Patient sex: M
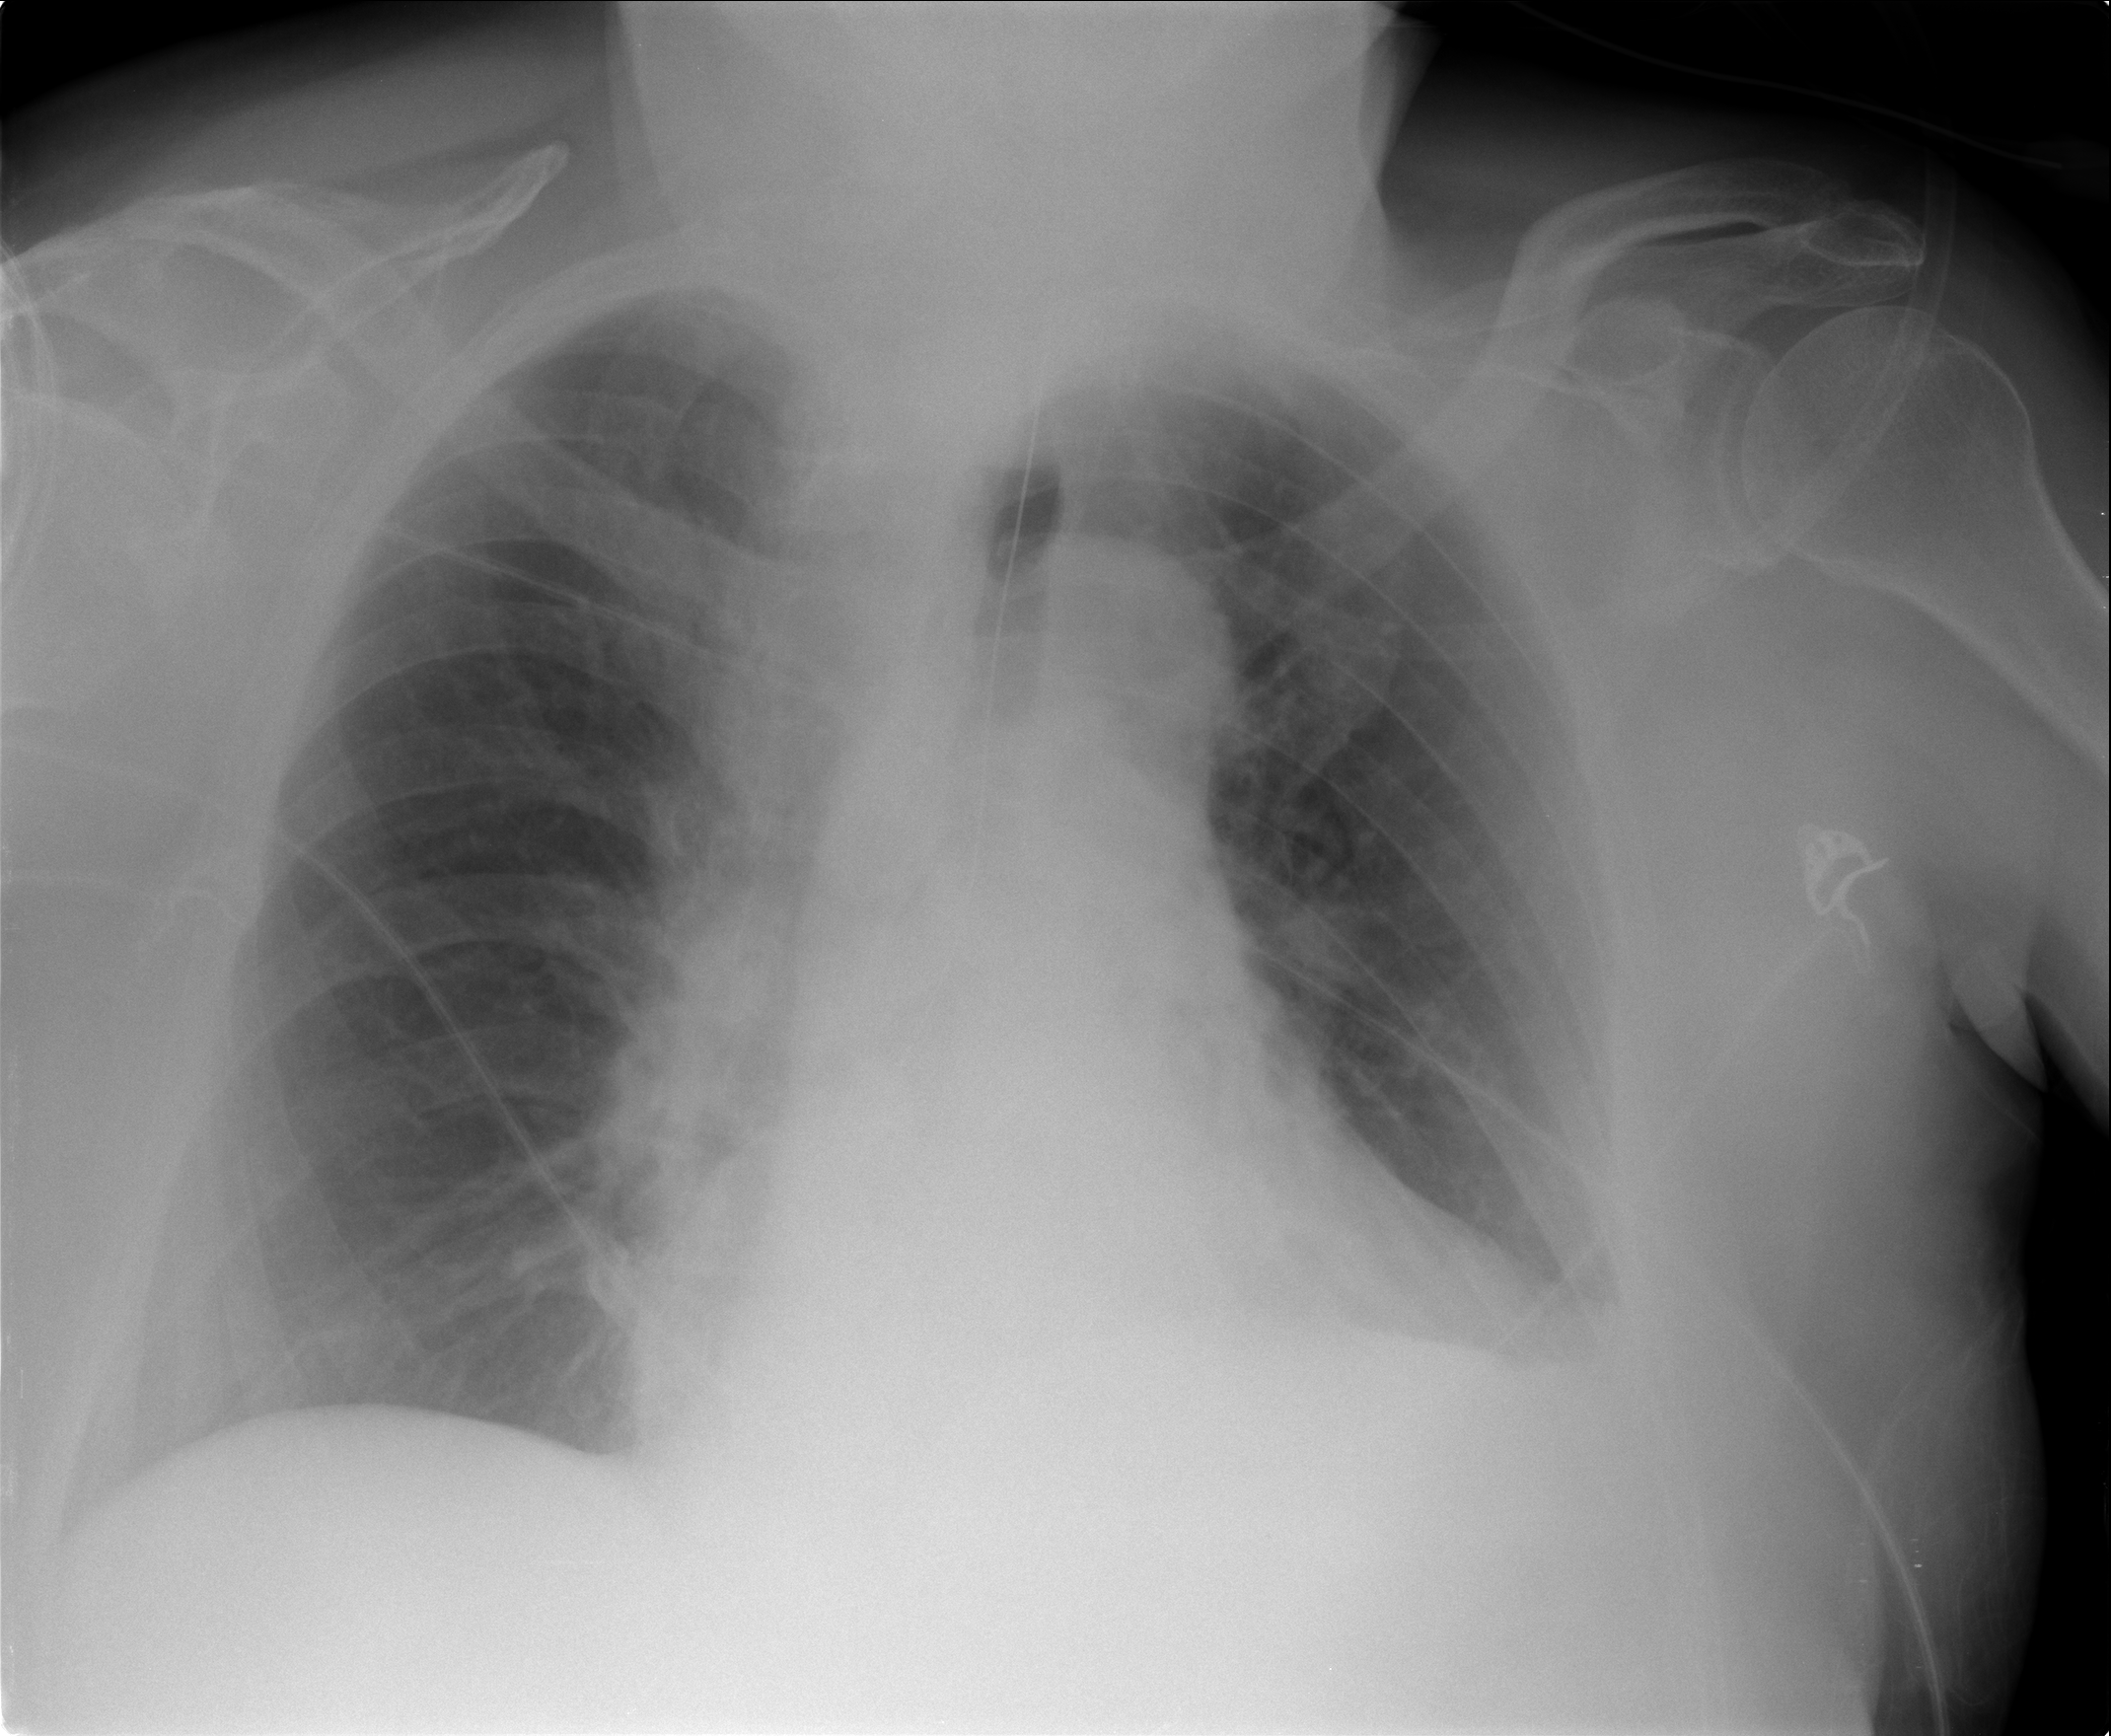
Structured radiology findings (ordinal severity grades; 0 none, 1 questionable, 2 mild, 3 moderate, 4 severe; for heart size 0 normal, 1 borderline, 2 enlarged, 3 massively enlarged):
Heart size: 0
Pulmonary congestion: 0
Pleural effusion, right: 0
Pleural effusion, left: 2
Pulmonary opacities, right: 0
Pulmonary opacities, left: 0
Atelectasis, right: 0
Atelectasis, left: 2